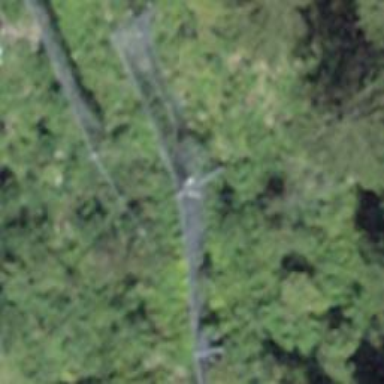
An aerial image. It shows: Fence.